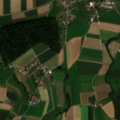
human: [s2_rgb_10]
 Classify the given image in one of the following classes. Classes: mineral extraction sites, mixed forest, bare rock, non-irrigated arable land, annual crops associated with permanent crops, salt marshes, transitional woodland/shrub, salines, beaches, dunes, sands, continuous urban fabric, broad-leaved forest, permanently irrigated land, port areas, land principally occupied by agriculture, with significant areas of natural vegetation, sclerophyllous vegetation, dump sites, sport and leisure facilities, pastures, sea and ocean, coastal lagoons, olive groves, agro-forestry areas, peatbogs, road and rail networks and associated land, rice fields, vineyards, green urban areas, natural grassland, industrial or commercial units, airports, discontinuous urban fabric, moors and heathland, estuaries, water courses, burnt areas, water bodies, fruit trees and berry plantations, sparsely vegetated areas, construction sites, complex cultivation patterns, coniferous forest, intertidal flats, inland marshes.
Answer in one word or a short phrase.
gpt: discontinuous urban fabric, non-irrigated arable land, coniferous forest